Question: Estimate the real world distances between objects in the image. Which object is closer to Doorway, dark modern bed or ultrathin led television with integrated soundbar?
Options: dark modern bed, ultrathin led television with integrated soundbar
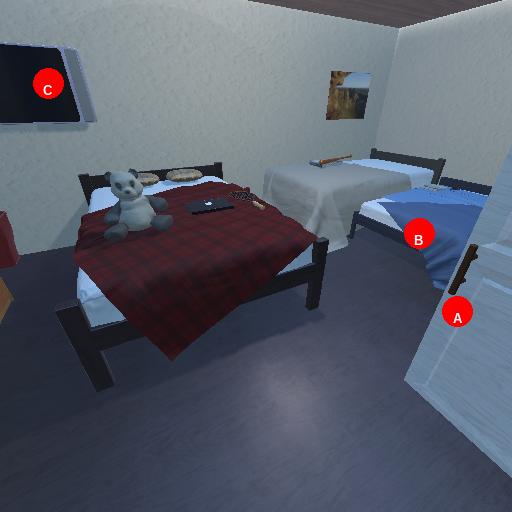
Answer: dark modern bed